Question: Is there a way to give the user a prompt window popup when clicking the remove field button?
enabling the remove button :
'''
setCanRemoveRecords(true);
'''

When I click the red remove button, I want a confirmation box ask me if I want to delete it, yes or no. What should I use to bring that up?
Should I be adding something into
'''
@Override
public void removeData(Record group)
{
...
}
'''
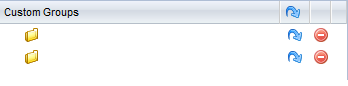
Answer: Here are the options:
- 'addCellClickHandler''ListGrid'- 'addRecordClickHandler''ListGridField'
I prefer last option.
'''
final ListGrid countryGrid = new ListGrid();
...
countryGrid.setWarnOnRemoval(true);
countryGrid.setCanRemoveRecords(true);
ListGridField ls = new ListGridField();
countryGrid.setRemoveFieldProperties(ls);
ls.setHoverCustomizer(new HoverCustomizer() {
@Override
public String hoverHTML(Object value, ListGridRecord record, int rowNum, int colNum) {
// System.out.println(colNum);
return "click here to delete this record";
}
});
ls.addRecordClickHandler(new RecordClickHandler() {
@Override
public void onRecordClick(final RecordClickEvent event) {
SC.confirm("Are you sure?", new BooleanCallback() {
@Override
public void execute(Boolean value) {
if (value == null || !value) {
event.cancel();
}
}
});
}
});
/*countryGrid.addCellClickHandler(new CellClickHandler() {
@Override
public void onCellClick(final CellClickEvent event) {
// column number having delete icon
// System.out.println(event.getColNum());
if (event.getColNum() == 3) {
SC.confirm("Are you sure", new BooleanCallback() {
@Override
public void execute(Boolean value) {
if (value == null || !value) {
event.cancel();
}
}
});
}
}
});*/
'''